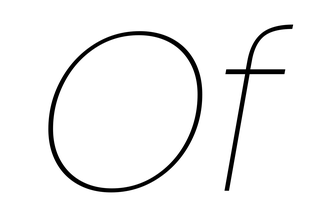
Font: Poppins-ThinItalic